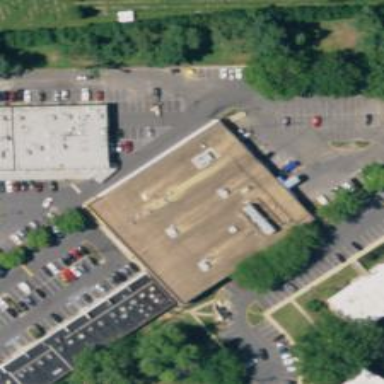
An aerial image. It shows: Supermarket.